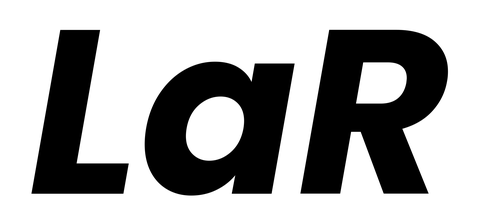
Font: Poppins-BoldItalic